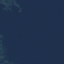
Label: SeaLake